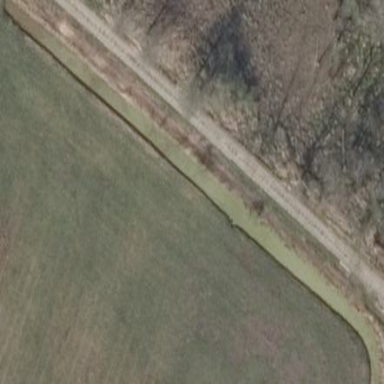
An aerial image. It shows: Natural water ditch.